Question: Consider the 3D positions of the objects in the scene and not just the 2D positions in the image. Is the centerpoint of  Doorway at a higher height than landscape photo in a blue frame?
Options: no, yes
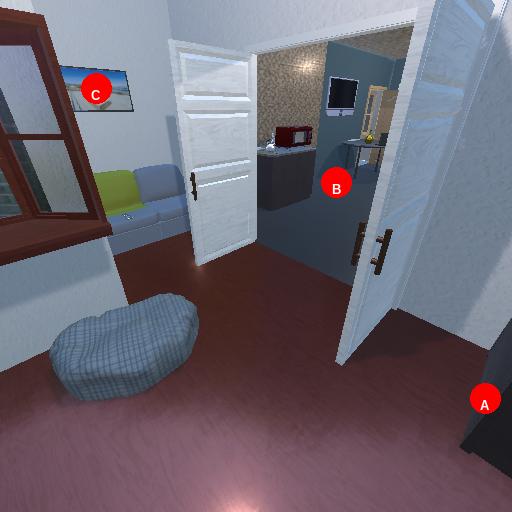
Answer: no